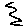
Label: zigzag